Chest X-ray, PA view. Patient: 49 years old, sex M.
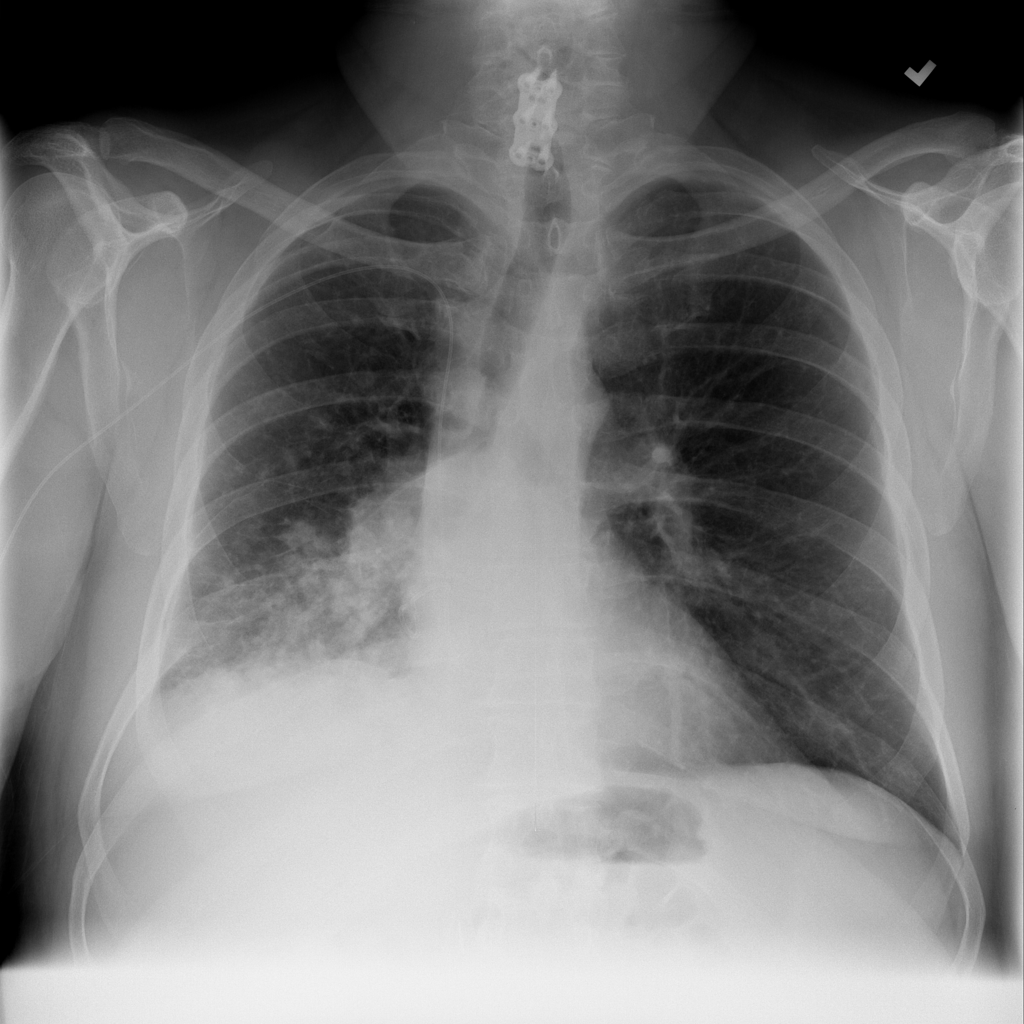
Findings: Atelectasis, Effusion, Infiltration, Mass, Nodule, Pleural_Thickening, Pneumothorax